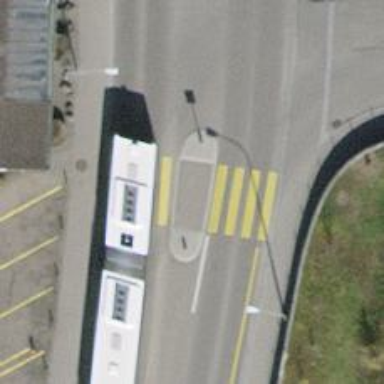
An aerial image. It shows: Uncontrolled crossing with pedestrian island.